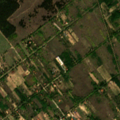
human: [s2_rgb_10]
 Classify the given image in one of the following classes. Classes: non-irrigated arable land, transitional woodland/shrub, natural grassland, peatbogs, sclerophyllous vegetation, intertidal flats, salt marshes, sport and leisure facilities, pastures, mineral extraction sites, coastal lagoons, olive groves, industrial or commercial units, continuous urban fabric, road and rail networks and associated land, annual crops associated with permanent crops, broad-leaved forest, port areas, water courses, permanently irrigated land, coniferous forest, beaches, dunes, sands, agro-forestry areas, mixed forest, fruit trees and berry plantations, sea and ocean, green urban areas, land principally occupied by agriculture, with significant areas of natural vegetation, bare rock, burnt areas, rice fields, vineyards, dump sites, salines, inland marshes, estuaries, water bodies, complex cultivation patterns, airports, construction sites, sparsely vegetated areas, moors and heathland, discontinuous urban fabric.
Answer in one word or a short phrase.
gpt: pastures, land principally occupied by agriculture, with significant areas of natural vegetation, coniferous forest, transitional woodland/shrub